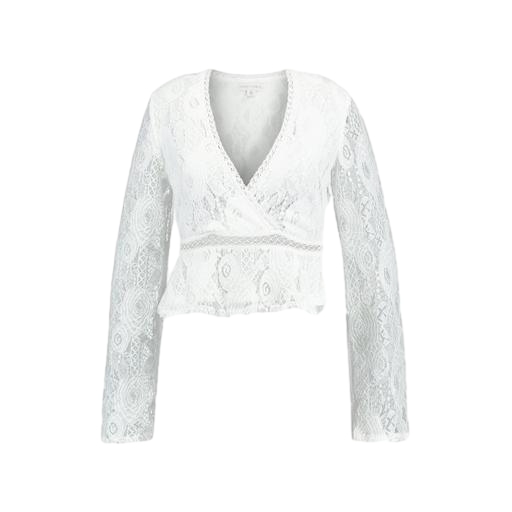
white lace bell-sleeve top only macy, long sleeve lace, white tie-front lace, white background